This time-frequency spectrogram was computed from a bearing vibration snapshot; brighter regions carry more energy. Classify the bearing condition as one of: normal, inner_race, outer_race, ball.
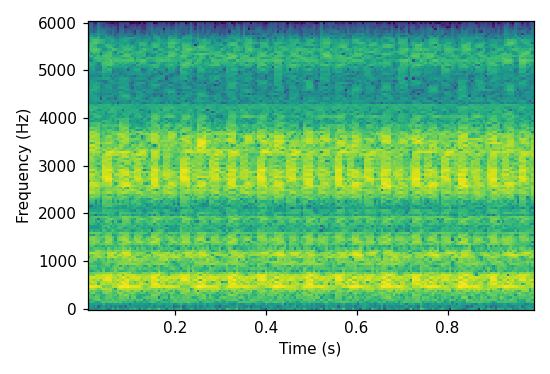
Answer: outer_race